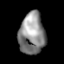
Tissue: lung
Cell type: Others
Senescence score: 0.2164
Nuclear area (px): 1049
Mean DAPI intensity: 139.213